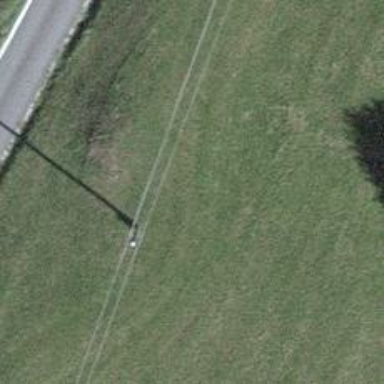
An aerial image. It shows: Utility pole as the man-made structure.